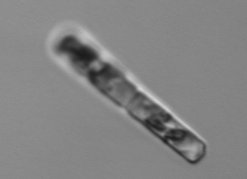
Label: Guinardia_delicatula